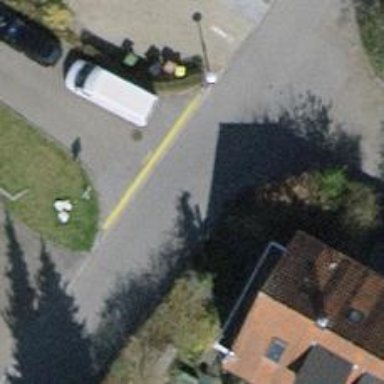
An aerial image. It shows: Asphalt road designated as living street.